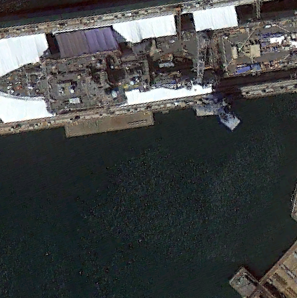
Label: combat